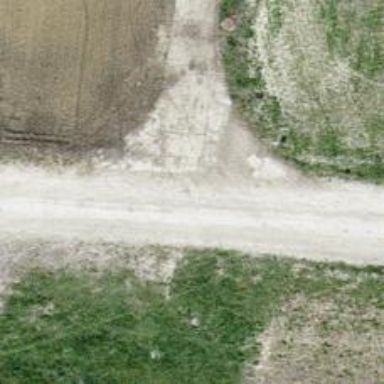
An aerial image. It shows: Gravel track with grade 2 tracktype.